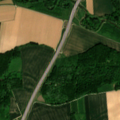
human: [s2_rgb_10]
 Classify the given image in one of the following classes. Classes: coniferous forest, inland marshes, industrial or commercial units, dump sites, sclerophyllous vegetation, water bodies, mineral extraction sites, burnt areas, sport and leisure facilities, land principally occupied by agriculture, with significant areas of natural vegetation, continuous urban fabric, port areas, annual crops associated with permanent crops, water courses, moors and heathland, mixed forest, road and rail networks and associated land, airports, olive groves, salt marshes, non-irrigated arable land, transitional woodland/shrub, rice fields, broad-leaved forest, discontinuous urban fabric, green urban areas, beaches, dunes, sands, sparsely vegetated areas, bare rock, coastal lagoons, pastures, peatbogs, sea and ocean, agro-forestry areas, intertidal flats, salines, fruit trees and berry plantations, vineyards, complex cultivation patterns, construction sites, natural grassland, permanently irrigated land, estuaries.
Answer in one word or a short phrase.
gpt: non-irrigated arable land, land principally occupied by agriculture, with significant areas of natural vegetation, broad-leaved forest